Question: everyone I am working on a project that allow user do upload and download data. I want to show only a user's own uploaded data in CGridView.
Here's my relation table

I have tried to edit my page --> views/file/myUploads.php
'''
<?php
$isMine=Yii::app()->user->id; // I have tried this
if($isMine){
$this->widget('zii.widgets.CGridView',array(
'id'=>'file-grid',
'dataProvider'=>$model->search(),
//'filter'=>$model,
'columns'=>array(
'name'
'description',
'category'
'uploader'
'upload_date',
array(
'header'=>'Actions',
'class'=>'bootstrap.widgets.TbButtonColumn',
'template'=>'{delete}', //'visible'=> (Yii::app()->user->getLevel()==1),
'deleteConfirmation'=>"js: 'Are you want to delete '+$(this).parent().parent().children(':first-child').text()+ '?'",
'buttons'=>array(
'delete' => array(
'visible'=> '$data->pengunggah==Yii::app()->user->id',
),
)
),
),
)); }
?>
'''
I have tried that codes above but the page still display all data, not user's own data.
I have tried to edit myUpload function in FileController.php too
'''
public function actionMyUpload()
{
$isMine=Yii::app()->user->id; // I have tried this
if($isMine){
$model=new File('search');
$model->unsetAttributes(); // clear any default values
if(isset($_GET['File']))
$model->attributes=$_GET['File'];
$this->render('myUpload',array(
'model'=>$model,
));
}
}
'''
But still display all data.
Can anyone help me? Thanks a lot.
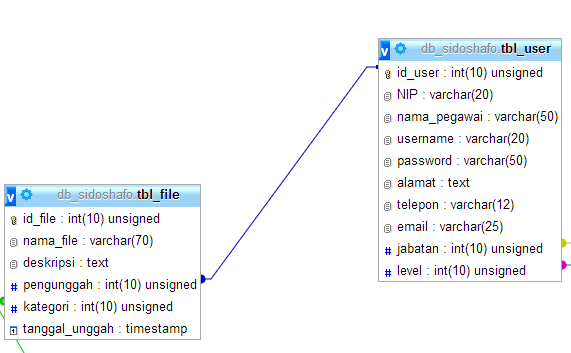
Answer: Revert all your changes back, Open Your Model Class File ie and add this line in your function:
'''
$criteria=new CDbCriteria;
// Simply add this line
$criteria->addCondition('id_user='.Yii::app()->user->id);
'''